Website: bh-photo
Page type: customer-info-address
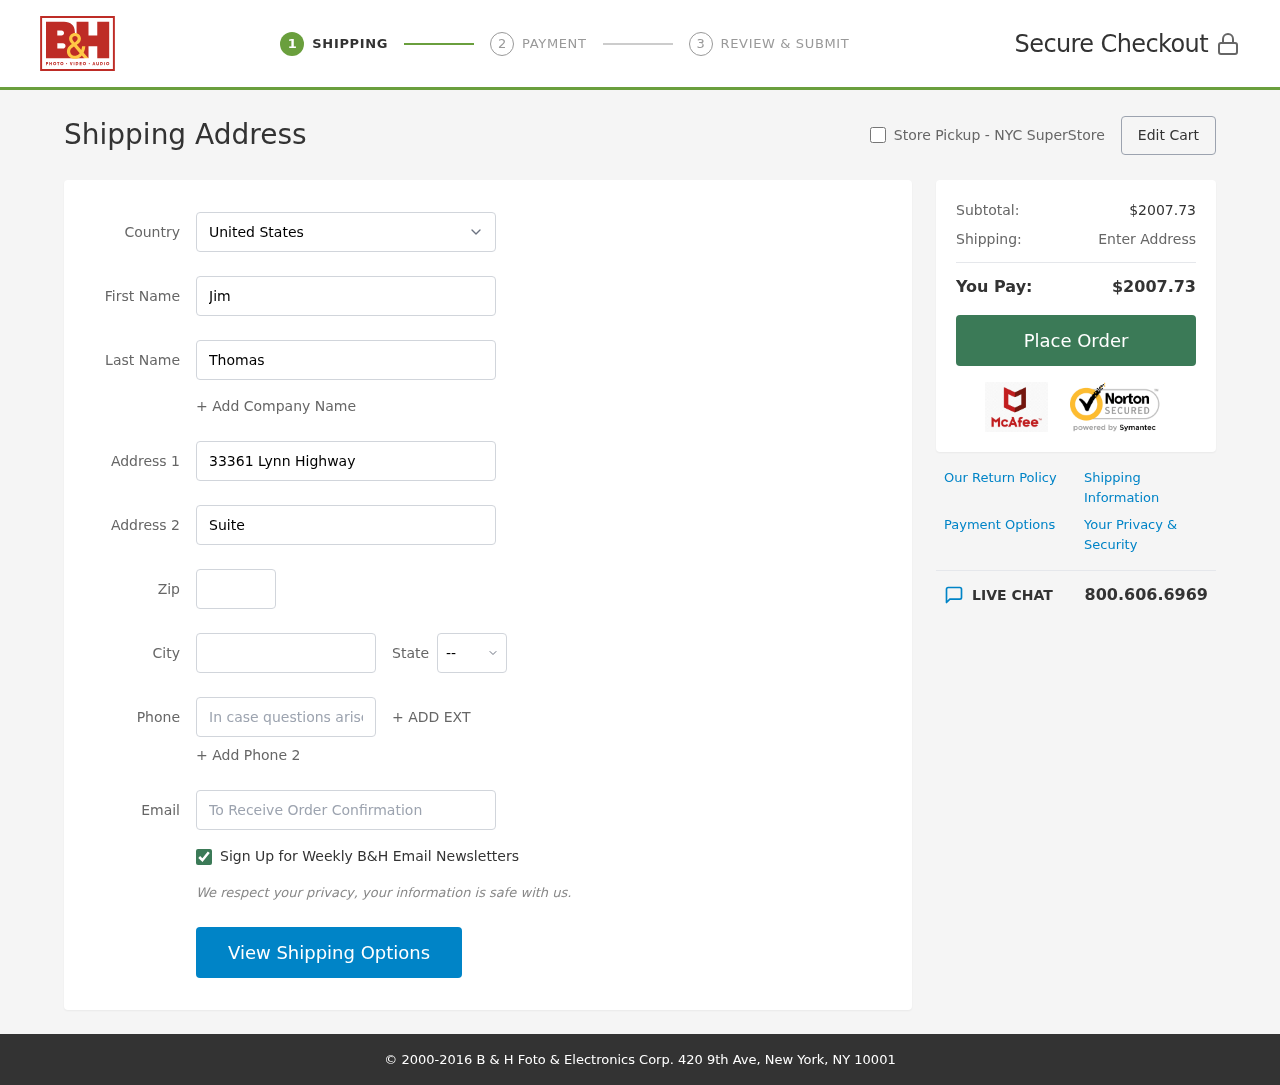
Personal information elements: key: PII_CITY
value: Russellport
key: PII_COUNTRY
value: United States
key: PII_EMAIL
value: jim.thomas@hotmail.com
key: PII_FIRSTNAME
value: Jim
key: PII_LASTNAME
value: Thomas
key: PII_PHONE
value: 9033004512
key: PII_POSTCODE
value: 97108
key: PII_STATE_ABBR
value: ND
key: PII_STREET
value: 33361 Lynn Highway
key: PII_STREET2
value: Suite 278
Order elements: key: ORDER_SUBTOTAL
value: $2007.73
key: ORDER_TOTAL
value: $2007.73